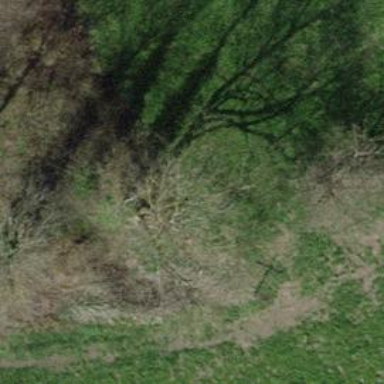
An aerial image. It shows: Path.